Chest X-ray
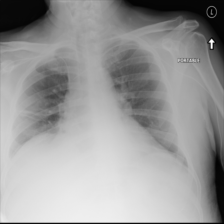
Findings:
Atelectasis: positive
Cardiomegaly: negative
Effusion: negative
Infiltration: negative
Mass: negative
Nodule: negative
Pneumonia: negative
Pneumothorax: negative
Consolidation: negative
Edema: negative
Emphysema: negative
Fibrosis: negative
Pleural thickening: negative
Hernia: negative